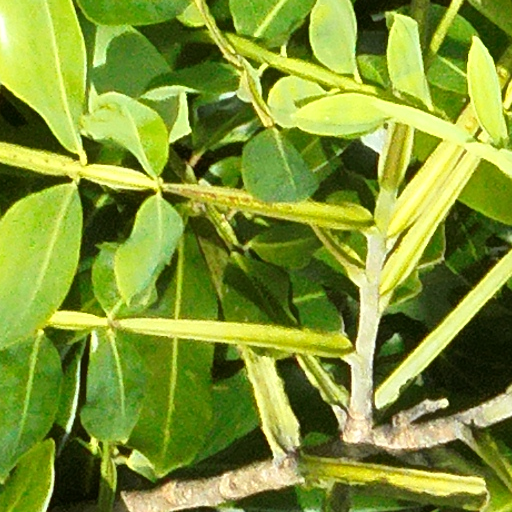
Species: Dipteryx oleifera
GBIF accepted scientific name: Dipteryx oleifera
Crown area (m\u00b2): 342.312